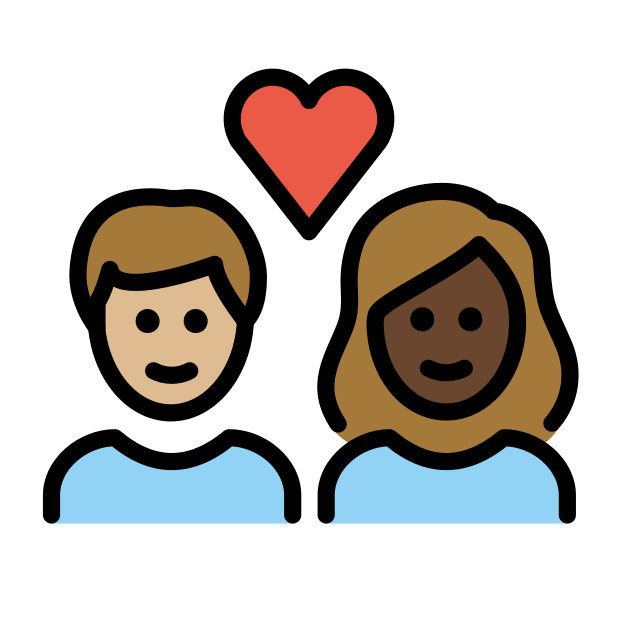
couple with heart: person, person, medium-light skin tone, dark skin tone